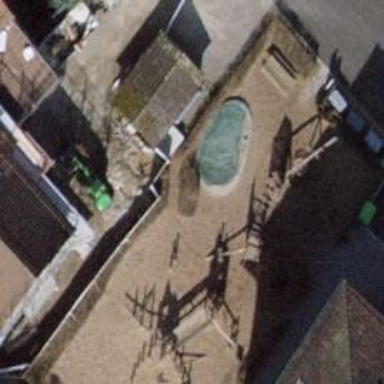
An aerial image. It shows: Sandpit playground.